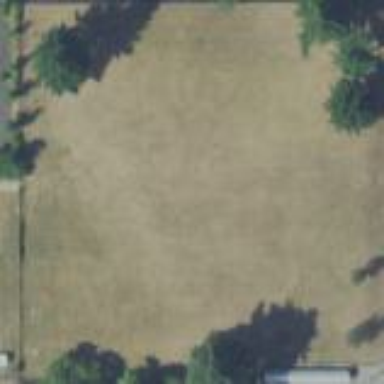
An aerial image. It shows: Recreation ground.